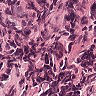
Metastatic tissue present: no